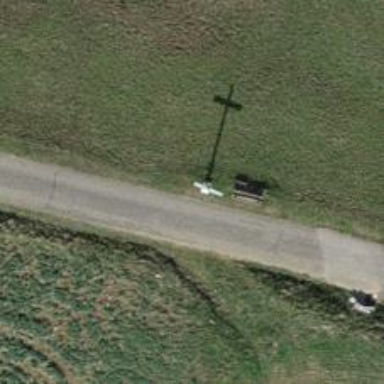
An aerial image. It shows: Wayside cross with historic significance.